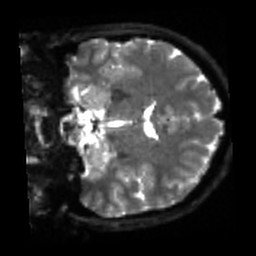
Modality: sbref
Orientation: coronal
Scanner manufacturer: siemens
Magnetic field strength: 3 T
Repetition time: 4 s
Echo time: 0.0594 s